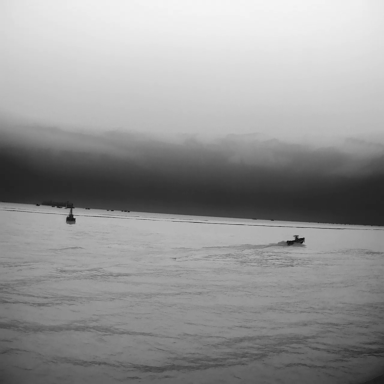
There are two objects shown in the infrared image, including a sailboat, and a canoe.